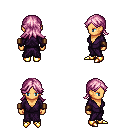
a pixel art fantasy rpg character, female body template, human, tanned skin, purple robe, white pants, pink loose hair, leather bracers, gold boots, four views (front, back, left, right), 2x2 character sprite sheet, small pixel art, hard edges, no anti-aliasing